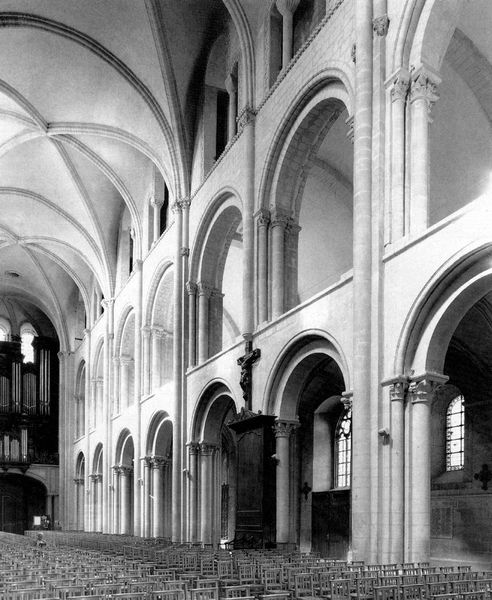
Titel: Saint-Étienne in Caen
Standort: Caen (EU - F)
Schlagwörter: dunkel, mann, schatten, weiß, fenster, licht, schwarz, stühle, säulen, dach, barock, mensch, stein, innenraum, kirche, decke, innen, schiff, bogen, rundbogen, kuppel, gestühl, halle, foto, bögen, gang, gewölbe, kreuz, religion, torbogen, dom, rippen, schwarz-weiss, altar, arkaden, bänke, kathedrale, langhaus, reihen, kirchenschiff, kreuzrippengewölbe, mittelschiff, orgel, dienste, dreischiffig, gotisch, kanzel, seitenschiff, jesus, chor, kruzifix, jesu, fotographie, grat, kapitel, kreuzgang, etage, wölbung, gänge, halbsäulen, enster, halbsäule, mehrschiffig, orgelpfeifen, kiche, sterngewölbe, sakristei, stuhlreihen, bleiverglasung, gewölbedecke, hreuz